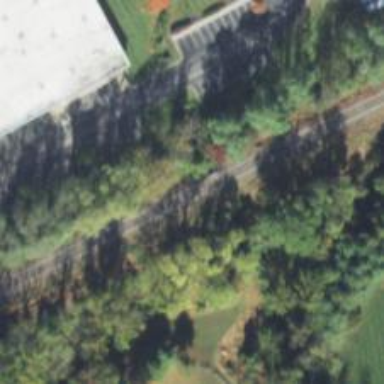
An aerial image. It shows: Railway track.